Question: I have a beginners question regarding refactoring of code. Basically I want to move some classes around and put them in folders in the projects. Here I have made a folder called MessageTypes and a new class APERAK inside it. But how do I reference it from the main form?

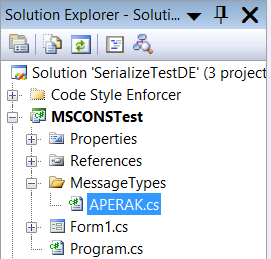
Answer: You always reference classes by their names and namespaces, it doesn't matter where the source file is located.
Howewer, usually VS puts a newly created class in a namespace that contain the folder name.
In your case, the class name including namespace will be MessageTypes.APERAK, you can use it in your main form code.
Alternatively, you can add a 'using' directive and then reference the class by name only.
'''
using MessageTypes;
...
APERAK obj = new APERAK();
'''